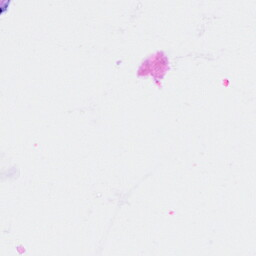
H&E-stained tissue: Breast